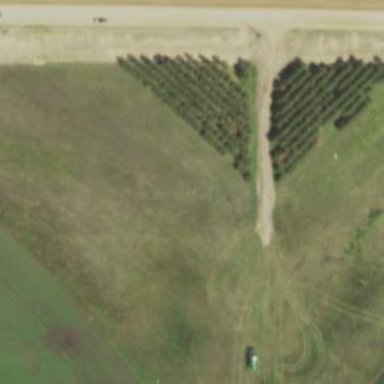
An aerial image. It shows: Plant nursery specializing in growing Christmas trees.